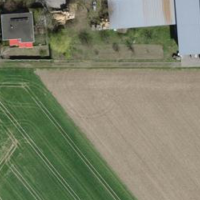
EUNIS habitat code: 52
Species observed at this site:
Pseudochorthippus parallelus
Chorthippus albomarginatus